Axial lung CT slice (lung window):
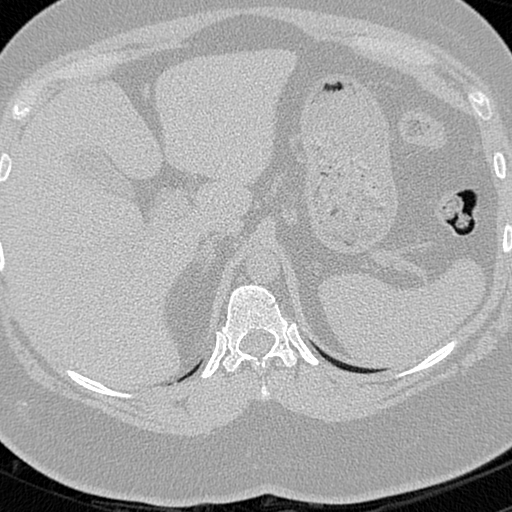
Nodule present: no